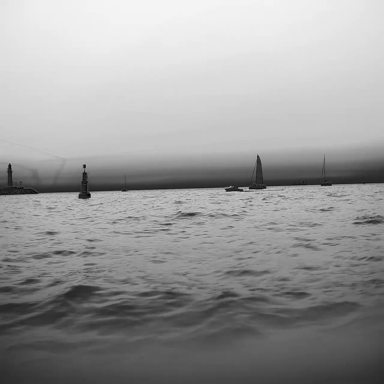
There are three sailboats in the infrared image.